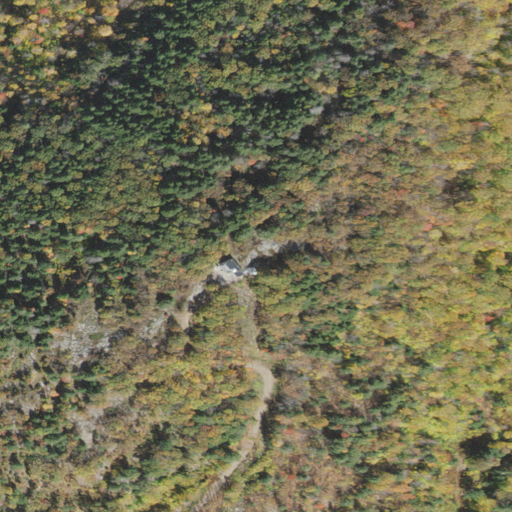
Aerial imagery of mountain in New Hampshire named Catamount Mountain containing deciduous forest, mixed forest, evergreen forest, shrub, and low intensity development